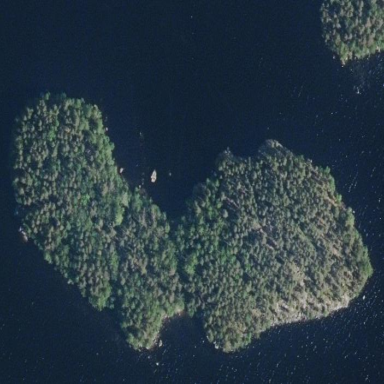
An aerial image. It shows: Islet.